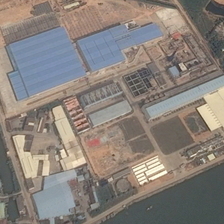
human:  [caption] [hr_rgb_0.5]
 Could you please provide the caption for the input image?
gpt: some buildings are in a factory near a road .

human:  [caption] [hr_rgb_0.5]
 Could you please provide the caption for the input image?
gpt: some buildings are in a factory near a road .

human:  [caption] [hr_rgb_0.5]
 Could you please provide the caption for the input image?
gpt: the industrial houses in the street are neatly arranged .

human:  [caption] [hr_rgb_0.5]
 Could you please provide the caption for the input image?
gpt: many fields near the industrial area near the road .

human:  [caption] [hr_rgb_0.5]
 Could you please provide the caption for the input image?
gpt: the industrial houses in the street are neatly arranged .